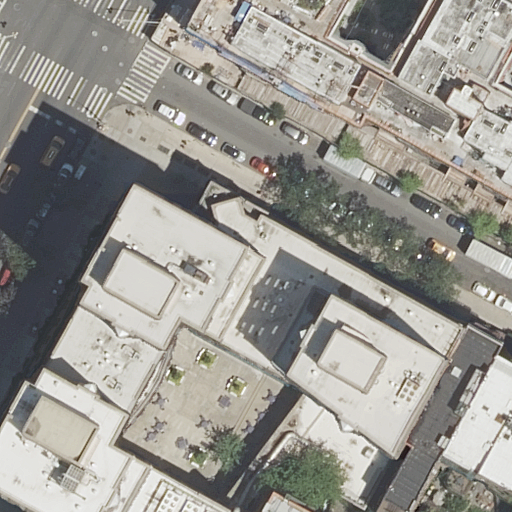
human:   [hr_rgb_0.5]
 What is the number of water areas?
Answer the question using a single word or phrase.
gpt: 0

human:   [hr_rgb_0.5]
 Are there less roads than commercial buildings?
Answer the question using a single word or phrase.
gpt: no

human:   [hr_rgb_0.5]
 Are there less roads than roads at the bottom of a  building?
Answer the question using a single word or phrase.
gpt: no

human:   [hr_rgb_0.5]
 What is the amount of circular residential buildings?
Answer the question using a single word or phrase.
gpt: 0

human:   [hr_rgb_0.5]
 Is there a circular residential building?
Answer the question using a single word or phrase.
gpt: no

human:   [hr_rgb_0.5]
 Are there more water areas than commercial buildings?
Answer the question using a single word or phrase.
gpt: no

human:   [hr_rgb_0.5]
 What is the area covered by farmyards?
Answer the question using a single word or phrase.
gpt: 0m2

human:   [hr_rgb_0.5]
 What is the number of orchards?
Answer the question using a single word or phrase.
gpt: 0

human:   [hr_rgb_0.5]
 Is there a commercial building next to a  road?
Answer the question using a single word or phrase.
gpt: no

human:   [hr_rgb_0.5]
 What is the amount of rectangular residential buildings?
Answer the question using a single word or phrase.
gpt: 3

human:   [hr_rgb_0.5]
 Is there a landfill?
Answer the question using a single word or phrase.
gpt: no

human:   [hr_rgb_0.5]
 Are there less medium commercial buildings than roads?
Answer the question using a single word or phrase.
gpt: yes

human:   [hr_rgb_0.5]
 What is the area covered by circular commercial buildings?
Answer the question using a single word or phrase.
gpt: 0m2

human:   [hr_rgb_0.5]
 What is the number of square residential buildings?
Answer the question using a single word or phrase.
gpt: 0

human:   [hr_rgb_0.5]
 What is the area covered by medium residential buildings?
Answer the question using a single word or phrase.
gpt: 929m2

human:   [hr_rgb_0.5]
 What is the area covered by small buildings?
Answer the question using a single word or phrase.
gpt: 32m2

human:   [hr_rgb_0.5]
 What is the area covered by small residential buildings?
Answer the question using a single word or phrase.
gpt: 32m2

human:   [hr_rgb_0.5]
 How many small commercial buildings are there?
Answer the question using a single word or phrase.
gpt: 0

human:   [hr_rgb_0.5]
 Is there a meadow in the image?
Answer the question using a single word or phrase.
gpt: no

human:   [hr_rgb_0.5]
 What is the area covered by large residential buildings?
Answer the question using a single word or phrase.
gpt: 0m2

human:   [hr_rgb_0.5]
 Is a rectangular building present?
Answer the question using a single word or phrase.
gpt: yes

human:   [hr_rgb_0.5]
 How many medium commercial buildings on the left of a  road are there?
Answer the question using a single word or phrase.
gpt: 0

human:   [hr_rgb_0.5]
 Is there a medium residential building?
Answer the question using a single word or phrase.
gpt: yes

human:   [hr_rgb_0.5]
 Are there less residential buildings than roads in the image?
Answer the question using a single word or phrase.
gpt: no

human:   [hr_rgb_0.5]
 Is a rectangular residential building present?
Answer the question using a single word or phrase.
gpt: yes

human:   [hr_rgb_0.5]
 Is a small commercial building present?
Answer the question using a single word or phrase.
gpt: no

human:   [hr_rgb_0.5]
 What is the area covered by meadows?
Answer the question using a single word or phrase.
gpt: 0m2

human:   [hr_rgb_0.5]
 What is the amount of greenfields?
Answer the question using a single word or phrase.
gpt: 0

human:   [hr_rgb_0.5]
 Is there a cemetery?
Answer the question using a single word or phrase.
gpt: no

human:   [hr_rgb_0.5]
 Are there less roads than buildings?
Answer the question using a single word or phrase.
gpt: yes

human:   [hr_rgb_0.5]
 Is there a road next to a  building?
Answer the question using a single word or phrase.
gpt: yes

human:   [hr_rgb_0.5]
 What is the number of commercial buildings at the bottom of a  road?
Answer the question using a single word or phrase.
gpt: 0

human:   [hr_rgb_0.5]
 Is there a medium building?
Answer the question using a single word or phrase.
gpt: yes

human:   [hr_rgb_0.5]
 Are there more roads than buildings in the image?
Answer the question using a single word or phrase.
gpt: no

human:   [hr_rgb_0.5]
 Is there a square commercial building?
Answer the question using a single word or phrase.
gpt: no

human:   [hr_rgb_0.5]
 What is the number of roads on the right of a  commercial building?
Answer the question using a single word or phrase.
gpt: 0